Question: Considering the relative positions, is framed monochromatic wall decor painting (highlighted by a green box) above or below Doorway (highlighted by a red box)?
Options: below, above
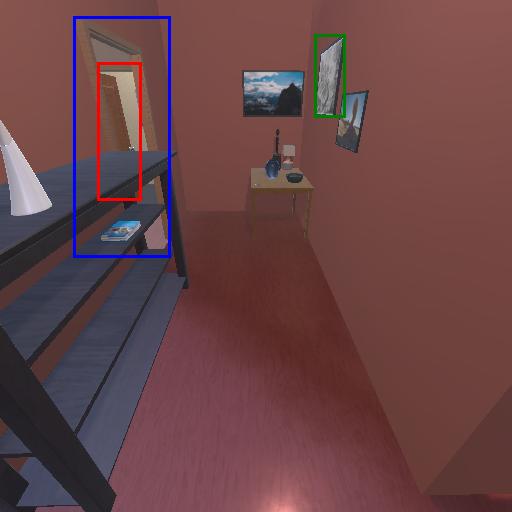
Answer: below